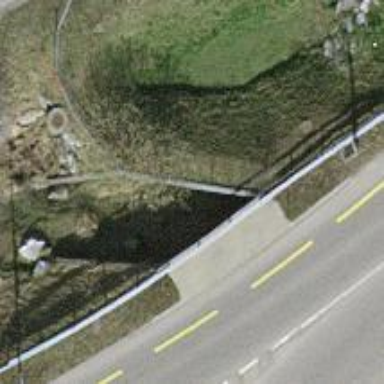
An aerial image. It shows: Tunnel.